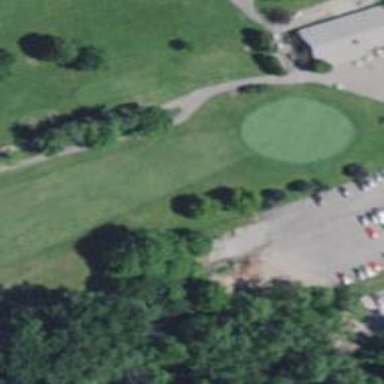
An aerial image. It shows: View of golf hole.